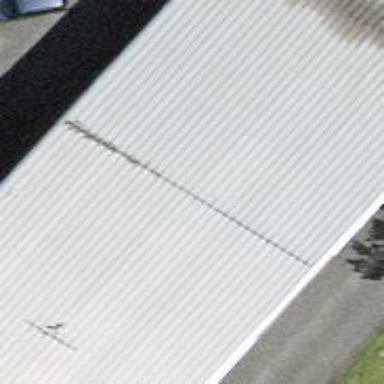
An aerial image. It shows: Commercial building.